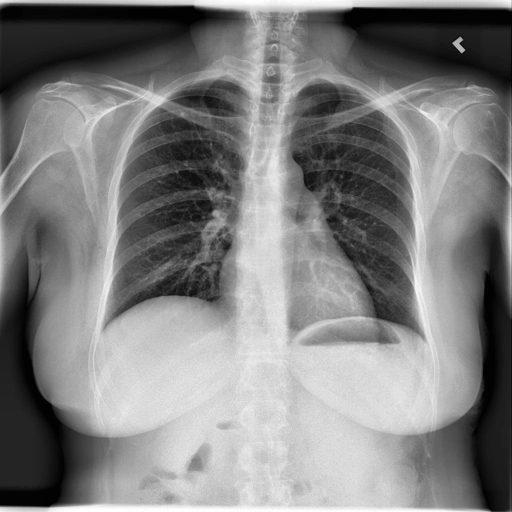
Finding: NORMAL